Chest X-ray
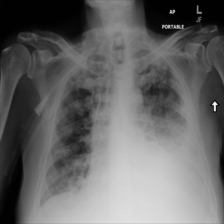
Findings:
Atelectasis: negative
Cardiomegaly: negative
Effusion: positive
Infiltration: negative
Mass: negative
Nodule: positive
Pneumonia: negative
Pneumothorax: negative
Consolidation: negative
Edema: negative
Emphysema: negative
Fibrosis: negative
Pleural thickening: negative
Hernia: negative